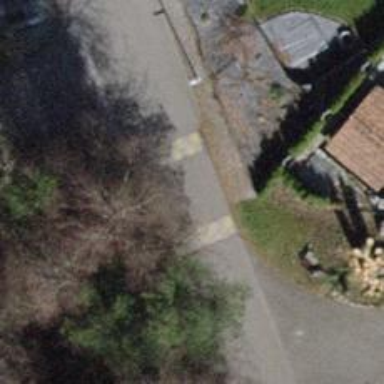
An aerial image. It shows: Traffic calming table.